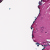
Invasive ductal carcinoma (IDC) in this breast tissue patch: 0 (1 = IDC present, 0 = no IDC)